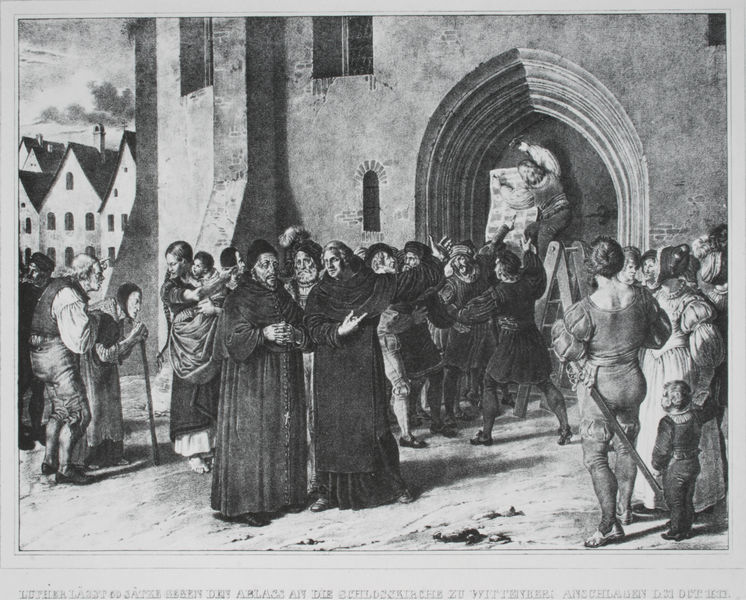
Titel: Luther läßt die 95 Thesen anschlagen
Künstler: Adolph Menzel
Standort: Berlin
Institution: Staatliche Museen zu Berlin, Kupferstichkabinett
Schlagwörter: dunkel, gemälde, himmel, mann, schatten, weiß, wolken, menschen, stadt, bewegung, fenster, frau, grau, hell, holz, kleid, licht, männer, pfeiler, schwarz, strasse, tür, blick, dach, gebäude, weg, leute, menge, versammlung, alt, kappen, mützen, alte, architektur, arm, bibel, falten, stehen, steine, bild, erde, häuser, kirche, boden, gewand, haare, kutte, kind, mutter, personen, blatt, stock, papier, bogen, fassaden, stab, dächer, giebel, mauer, grafik, graphik, türe, platz, rundbogen, leiter, zeigen, tor, eingang, gewölbe, alter, torbogen, dom, druck, radierung, stich, illustration, schwarzweiß, schwert, streit, volk, kathedrale, portal, prister, schwul, archivolten, spitzbogen, jesus, mittelalter, schatte, priester, mönch, gebückt, luther, stadtmauer, diskussion, geistliche, mönche, kutten, greisin, neugier, aufregung, kupferstich, sakral, disput, krumm, these, archivolte, luke, anschlag, öffentlich, eingagn, weisen, katholizismus, martin, reformation, mittelater, stocj, martin luther, kapuzen, thesen, wittenberg, kirchentür, versammeln, ungläubig, nageln, thesenanschlag, fehde, 95, witten, augustiner, schlusskrche, buckeliger, 97, luzther, 97#